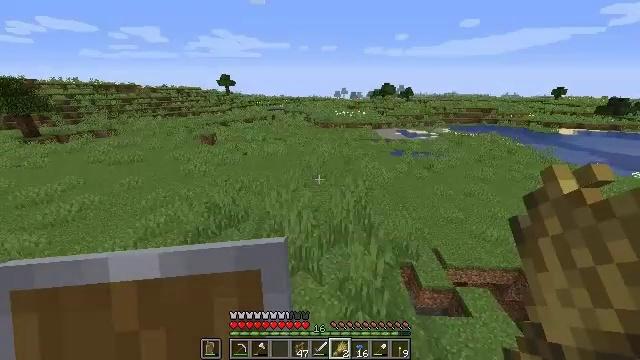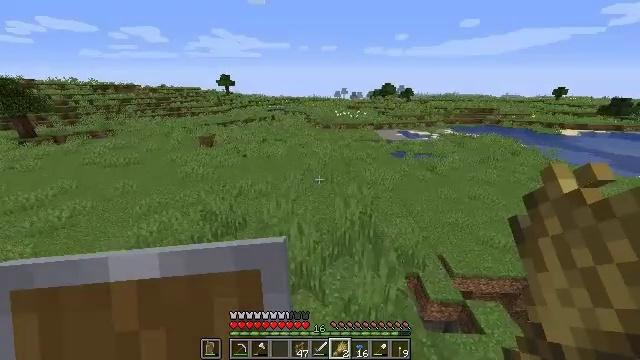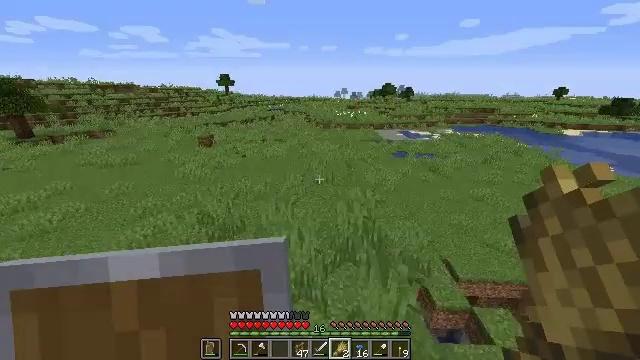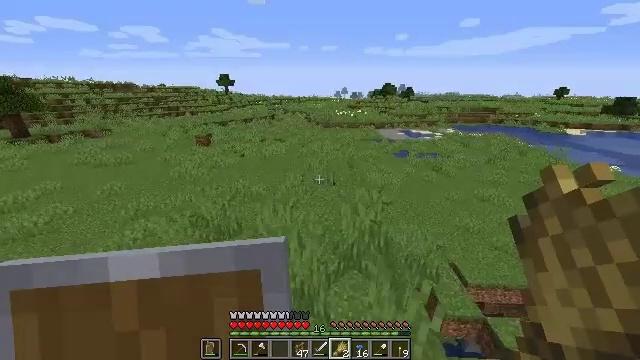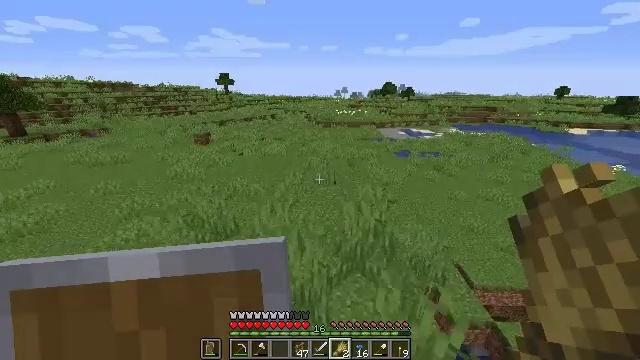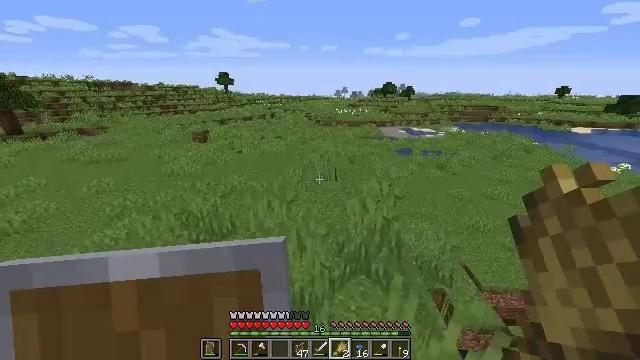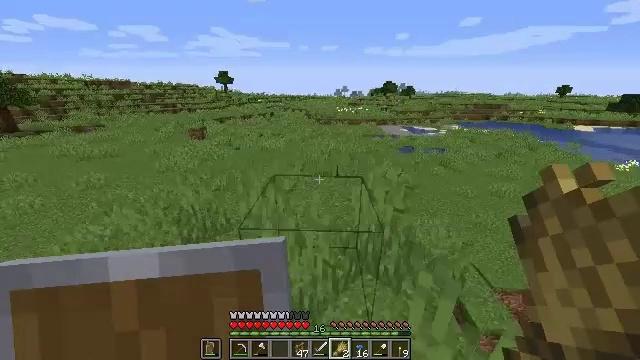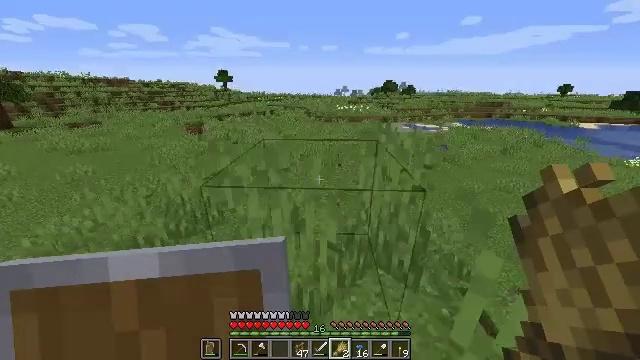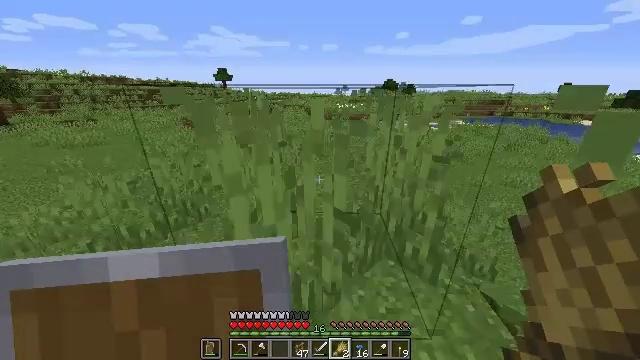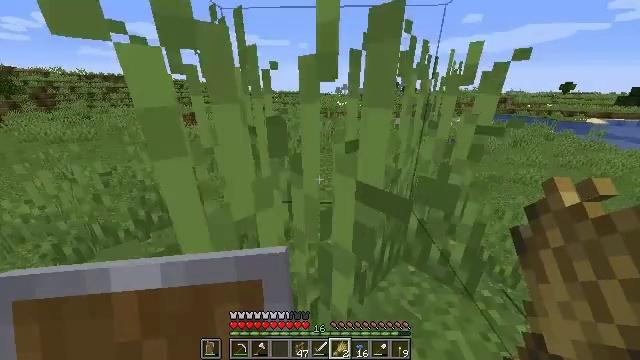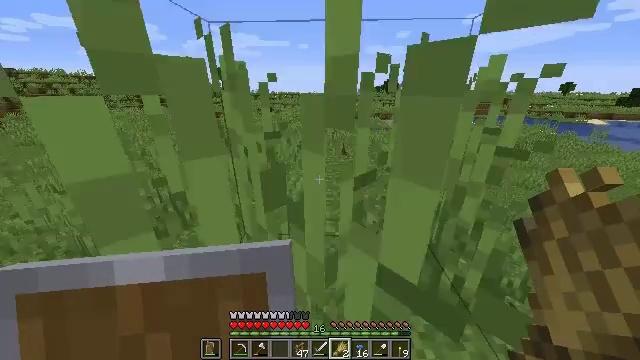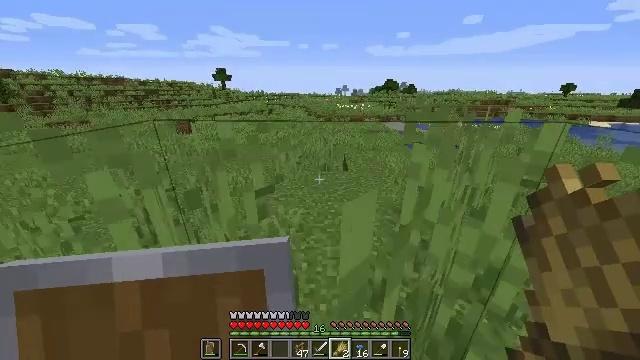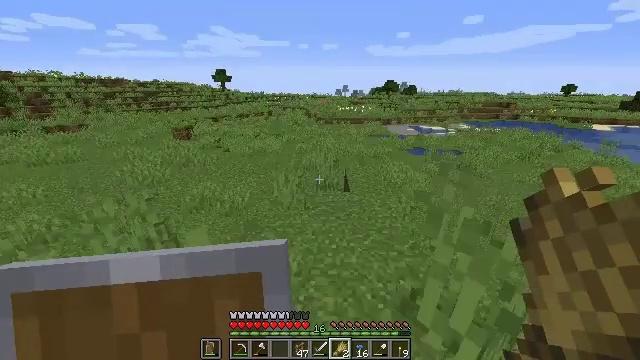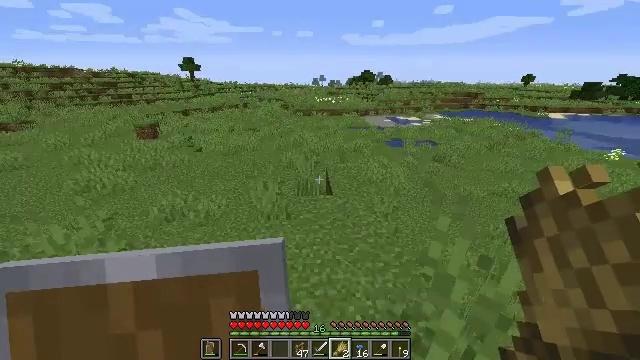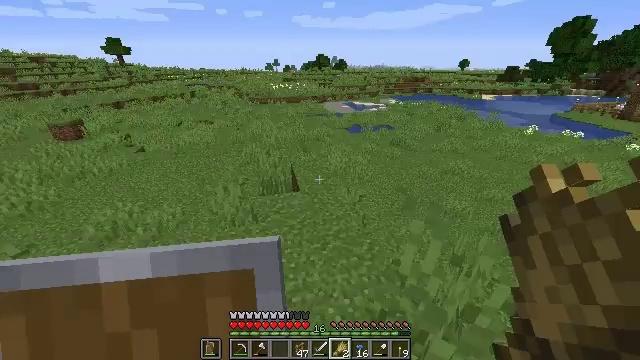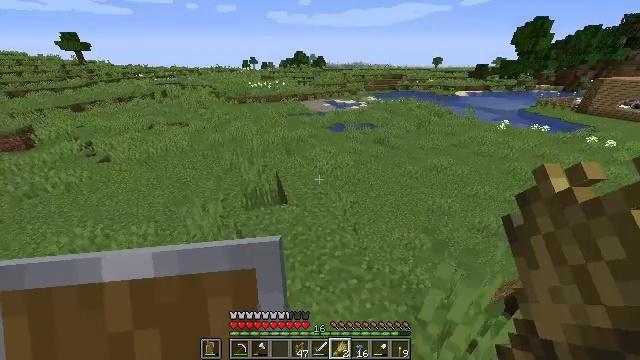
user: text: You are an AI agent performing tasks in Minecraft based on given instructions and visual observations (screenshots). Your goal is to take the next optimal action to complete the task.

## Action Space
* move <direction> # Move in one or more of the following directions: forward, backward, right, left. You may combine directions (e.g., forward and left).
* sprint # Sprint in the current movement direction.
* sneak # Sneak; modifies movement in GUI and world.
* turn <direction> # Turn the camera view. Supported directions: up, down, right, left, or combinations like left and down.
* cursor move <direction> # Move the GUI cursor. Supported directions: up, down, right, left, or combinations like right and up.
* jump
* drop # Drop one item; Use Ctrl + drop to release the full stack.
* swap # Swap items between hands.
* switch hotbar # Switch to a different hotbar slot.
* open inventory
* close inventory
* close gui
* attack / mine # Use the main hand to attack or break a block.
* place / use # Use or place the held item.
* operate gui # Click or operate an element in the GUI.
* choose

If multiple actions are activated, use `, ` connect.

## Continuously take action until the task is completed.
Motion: motion action
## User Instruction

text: Utilize the crafting table to create an iron hoe.
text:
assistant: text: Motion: move forward, jump
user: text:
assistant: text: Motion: move forward, jump
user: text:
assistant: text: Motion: move forward, jump
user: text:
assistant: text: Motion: move forward, jump
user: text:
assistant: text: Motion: move forward, jump
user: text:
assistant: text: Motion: move forward, jump
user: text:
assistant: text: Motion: move forward, jump
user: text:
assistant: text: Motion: move forward, jump
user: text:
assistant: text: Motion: move forward, jump
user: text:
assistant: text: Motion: move forward, jump
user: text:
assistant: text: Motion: move forward, jump
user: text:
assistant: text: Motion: move forward, jump
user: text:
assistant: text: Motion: move forward, turn right and down, jump
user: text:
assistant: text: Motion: move forward, turn right and down, jump
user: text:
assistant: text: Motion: move forward, turn right, jump
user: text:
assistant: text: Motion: move forward, jump
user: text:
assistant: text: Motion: move forward, jump
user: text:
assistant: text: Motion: move forward, jump
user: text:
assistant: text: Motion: move forward, jump
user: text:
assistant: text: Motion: move forward, jump
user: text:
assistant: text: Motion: move forward, jump
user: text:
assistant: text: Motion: move forward, jump
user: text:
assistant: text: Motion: move forward, jump
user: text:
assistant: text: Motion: move forward, jump
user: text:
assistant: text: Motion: move forward, jump
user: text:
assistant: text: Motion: move forward, jump
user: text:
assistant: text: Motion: move forward, jump
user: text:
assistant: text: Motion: move forward, jump
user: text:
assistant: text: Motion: move forward, jump
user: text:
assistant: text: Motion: move forward, jump